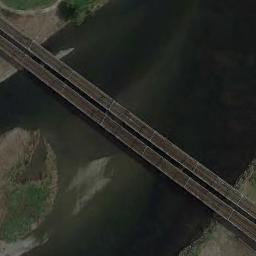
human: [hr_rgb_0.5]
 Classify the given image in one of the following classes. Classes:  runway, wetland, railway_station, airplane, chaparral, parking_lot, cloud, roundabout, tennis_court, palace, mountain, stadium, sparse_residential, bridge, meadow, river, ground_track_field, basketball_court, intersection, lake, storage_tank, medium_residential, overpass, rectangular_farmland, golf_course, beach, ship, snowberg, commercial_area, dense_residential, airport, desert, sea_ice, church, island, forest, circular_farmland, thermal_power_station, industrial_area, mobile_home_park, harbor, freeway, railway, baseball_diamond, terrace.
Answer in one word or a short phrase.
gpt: bridge